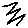
Label: zigzag